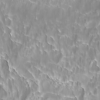
Label: not_dusty